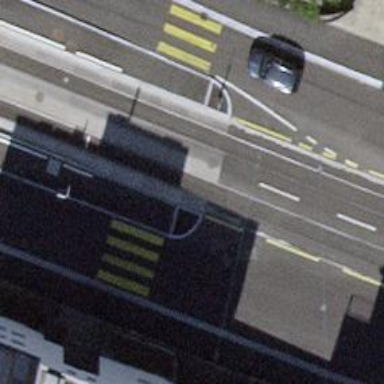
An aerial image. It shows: Unmarked crossing on the road.